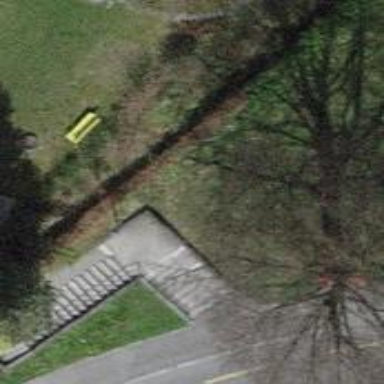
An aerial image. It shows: Set of steps on the road with adjacent ramp.